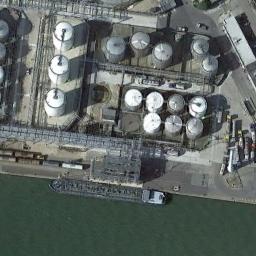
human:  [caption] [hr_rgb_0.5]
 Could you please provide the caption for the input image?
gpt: There are many storage tanks of different sizes .

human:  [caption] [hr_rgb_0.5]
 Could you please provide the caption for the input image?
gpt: There are many storage tanks on the bare land next to the river .

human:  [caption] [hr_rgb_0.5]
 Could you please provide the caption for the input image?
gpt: There are several rows of buildings next to these storage tanks .

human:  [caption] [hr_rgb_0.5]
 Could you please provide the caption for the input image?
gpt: There are many different sized storage tanks in the factory, And there is a river outside the factory .

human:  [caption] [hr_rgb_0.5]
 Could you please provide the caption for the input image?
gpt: There are some storage tanks beside a river .